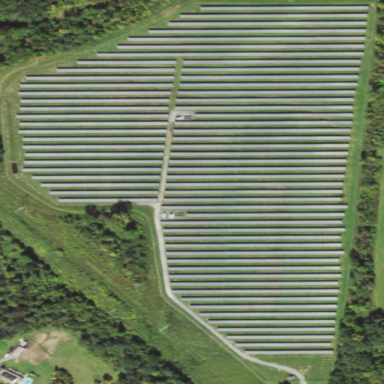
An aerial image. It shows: Solar power plant enclosed by fence. The plant generates electricity using photovoltaic technology.